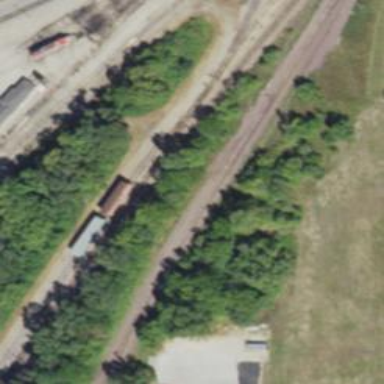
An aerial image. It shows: Railway yard used for servicing trains.